Field crop: tomato
Growth stage: 2
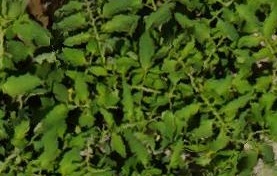
Species: tomato